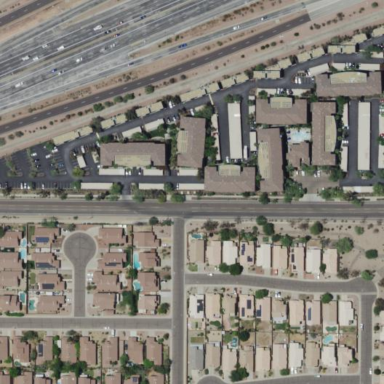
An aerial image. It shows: Residential area with apartments.